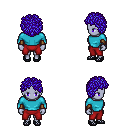
a pixel art fantasy rpg character, female body template, dark elf, purple skin, teal long-sleeve shirt, red pants, blue curly afro hairstyle, cloth bracers, ghillies, four views (front, back, left, right), 2x2 character sprite sheet, small pixel art, hard edges, no anti-aliasing